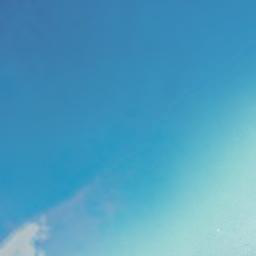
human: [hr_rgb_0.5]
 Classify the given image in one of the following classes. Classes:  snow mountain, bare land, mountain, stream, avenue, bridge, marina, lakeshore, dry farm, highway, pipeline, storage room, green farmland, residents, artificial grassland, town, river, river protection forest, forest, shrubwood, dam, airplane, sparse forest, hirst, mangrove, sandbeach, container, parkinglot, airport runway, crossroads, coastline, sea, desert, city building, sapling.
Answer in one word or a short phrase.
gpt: sea